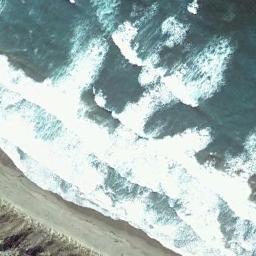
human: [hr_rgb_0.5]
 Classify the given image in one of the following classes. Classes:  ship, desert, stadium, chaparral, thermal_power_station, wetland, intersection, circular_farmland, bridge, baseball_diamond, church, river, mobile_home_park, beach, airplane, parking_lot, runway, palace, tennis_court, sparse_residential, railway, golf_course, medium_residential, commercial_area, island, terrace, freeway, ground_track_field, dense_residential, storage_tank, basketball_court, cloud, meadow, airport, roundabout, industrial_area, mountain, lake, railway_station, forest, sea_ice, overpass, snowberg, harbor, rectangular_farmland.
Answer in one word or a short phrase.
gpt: beach